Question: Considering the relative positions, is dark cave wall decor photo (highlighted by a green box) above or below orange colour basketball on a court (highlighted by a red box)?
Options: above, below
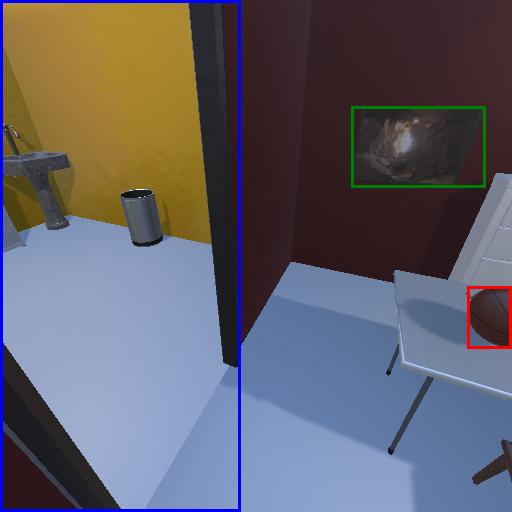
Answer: above